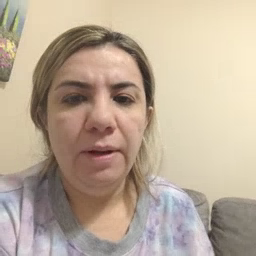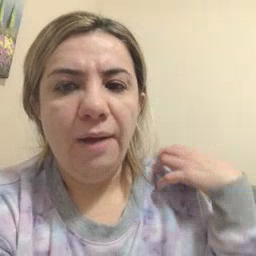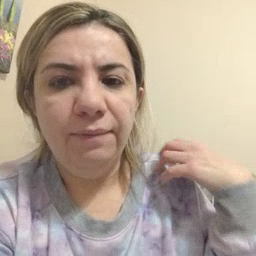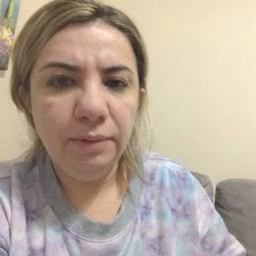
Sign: outside